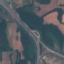
Label: Highway